Brain MRI, t2w sequence, axial 2D slice.
Patient: age 42, sex F, weight 95 kg, height 1.95 m
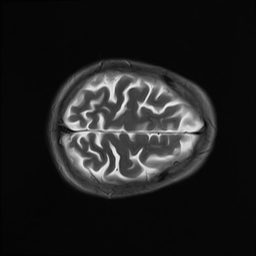